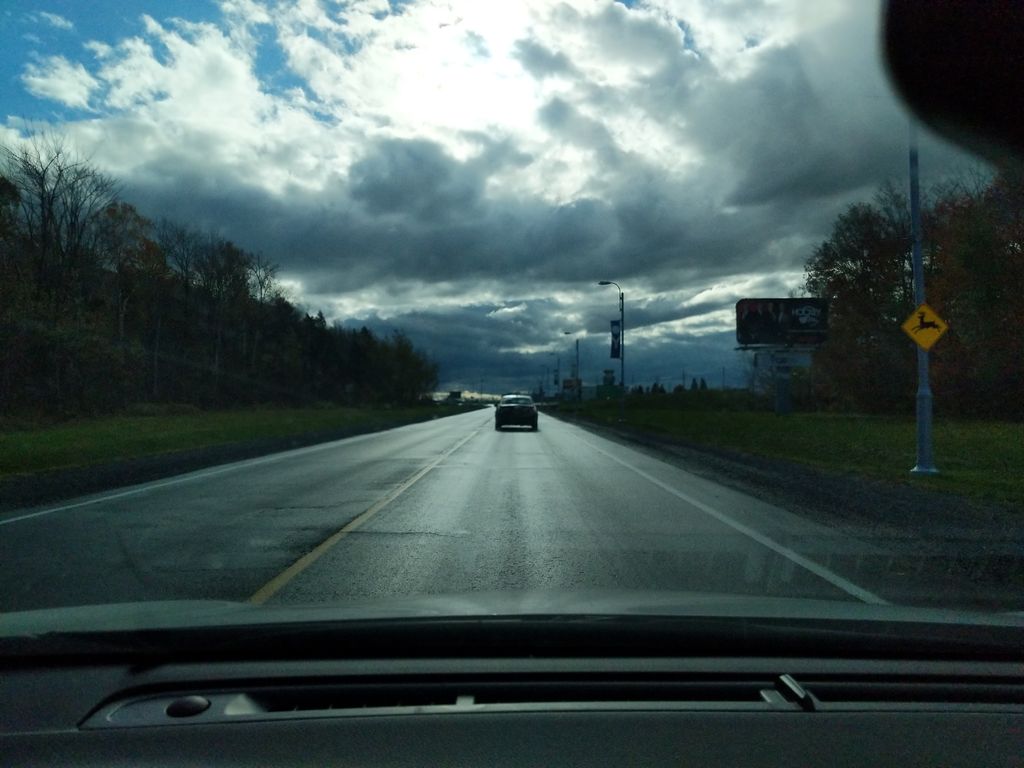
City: quebec_city